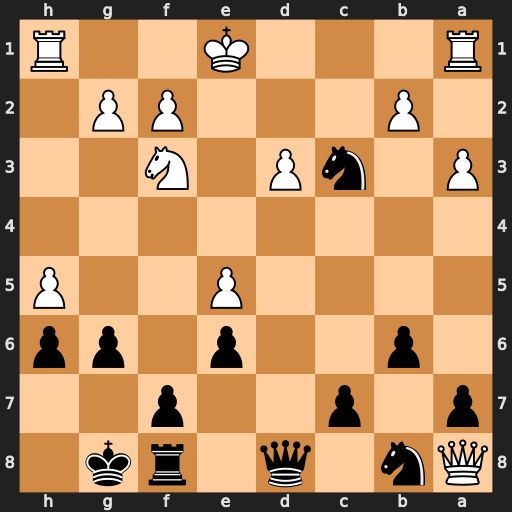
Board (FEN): Qn1q1rk1/p1p2p2/1p2p1pp/4P2P/8/P1nP1N2/1P3PP1/R3K2R
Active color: b
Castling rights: KQ
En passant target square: -
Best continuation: Qxd3 bxc3 Qxc3+ Ke2 Nc6 Qxf8+ Kxf8